Interaction volume radius: 5 \u00c5
Interaction volume height: 30 \u00c5
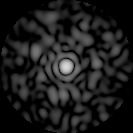
Disorder parameter: 0.826